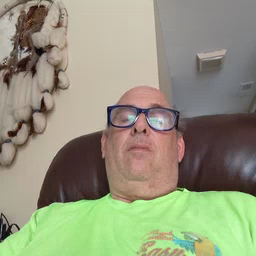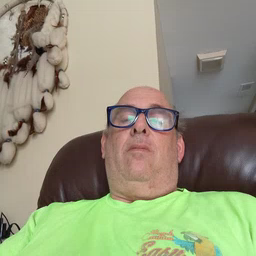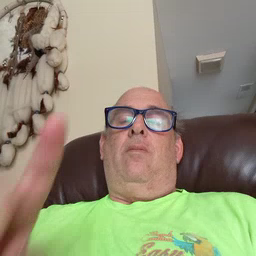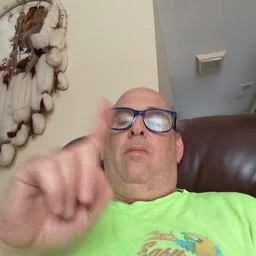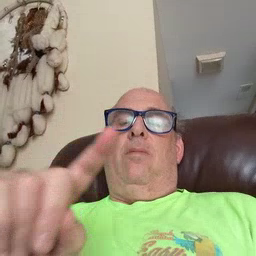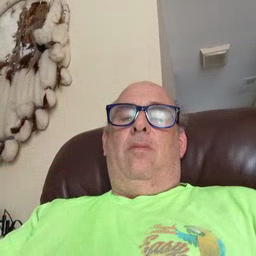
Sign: where